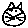
Label: cat